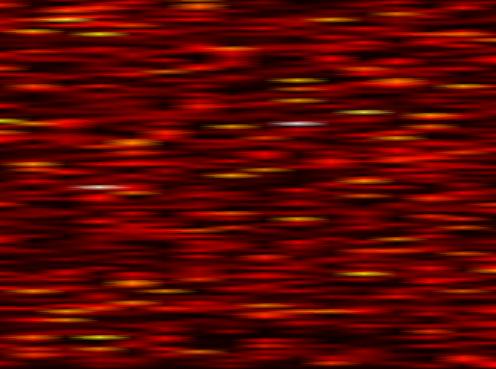
Label: FBMC